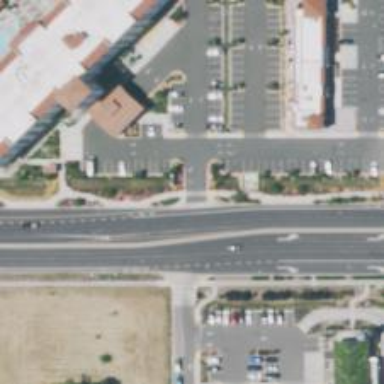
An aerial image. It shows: Marked road crossing.